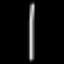
Label: line